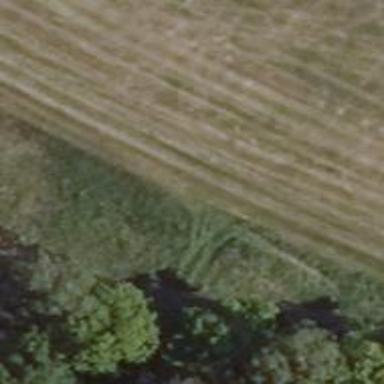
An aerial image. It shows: Track with very rough surface.